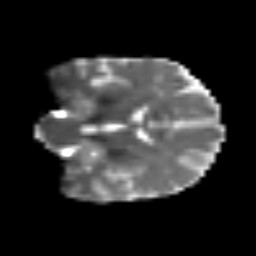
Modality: T2w
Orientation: coronal
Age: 39
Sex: female
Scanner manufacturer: siemens
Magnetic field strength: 3 T
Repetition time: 3.2 s
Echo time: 0.081 s